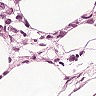
Metastatic tissue present: yes